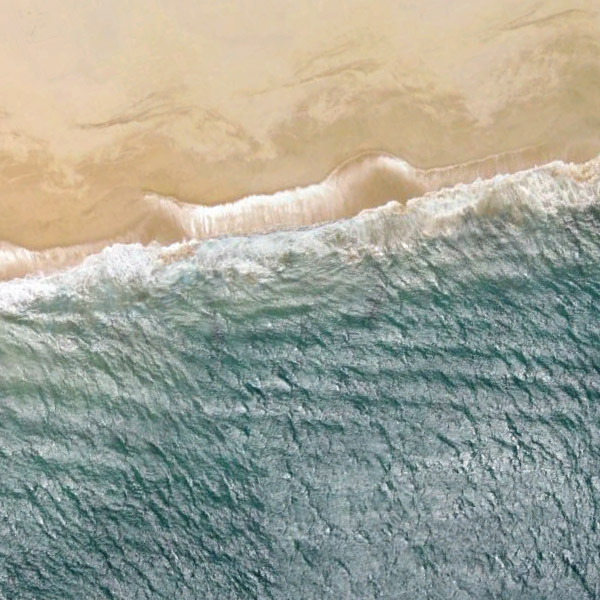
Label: Beach